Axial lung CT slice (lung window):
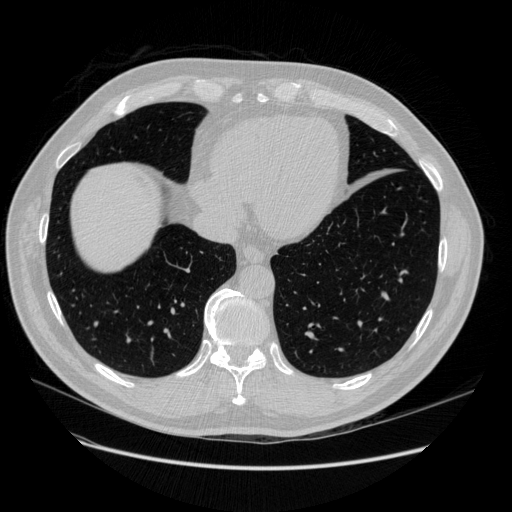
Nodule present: no